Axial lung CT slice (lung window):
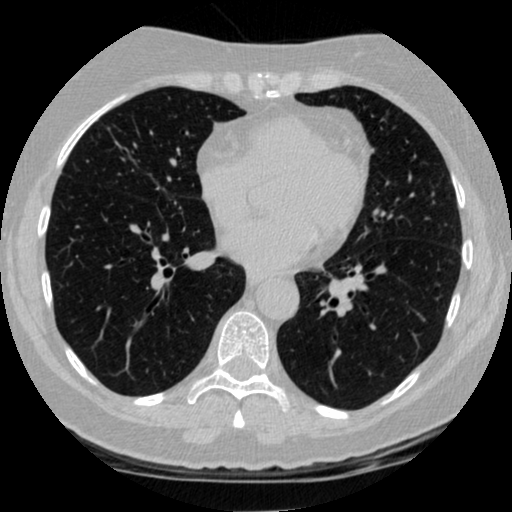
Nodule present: no